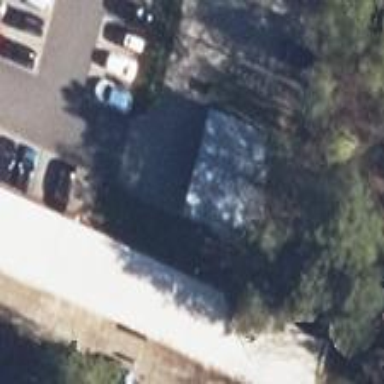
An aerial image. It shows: Group of garages.